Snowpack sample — Snodgrass Mountain, Crested Butte, Colorado (2/4/25, 12:06 PM MST)
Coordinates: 38.923, -106.968
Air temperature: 35 °F
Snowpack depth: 80 cm
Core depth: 10 cm
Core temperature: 32 °F
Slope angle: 14°, slope face: 78°
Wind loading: low
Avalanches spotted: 0
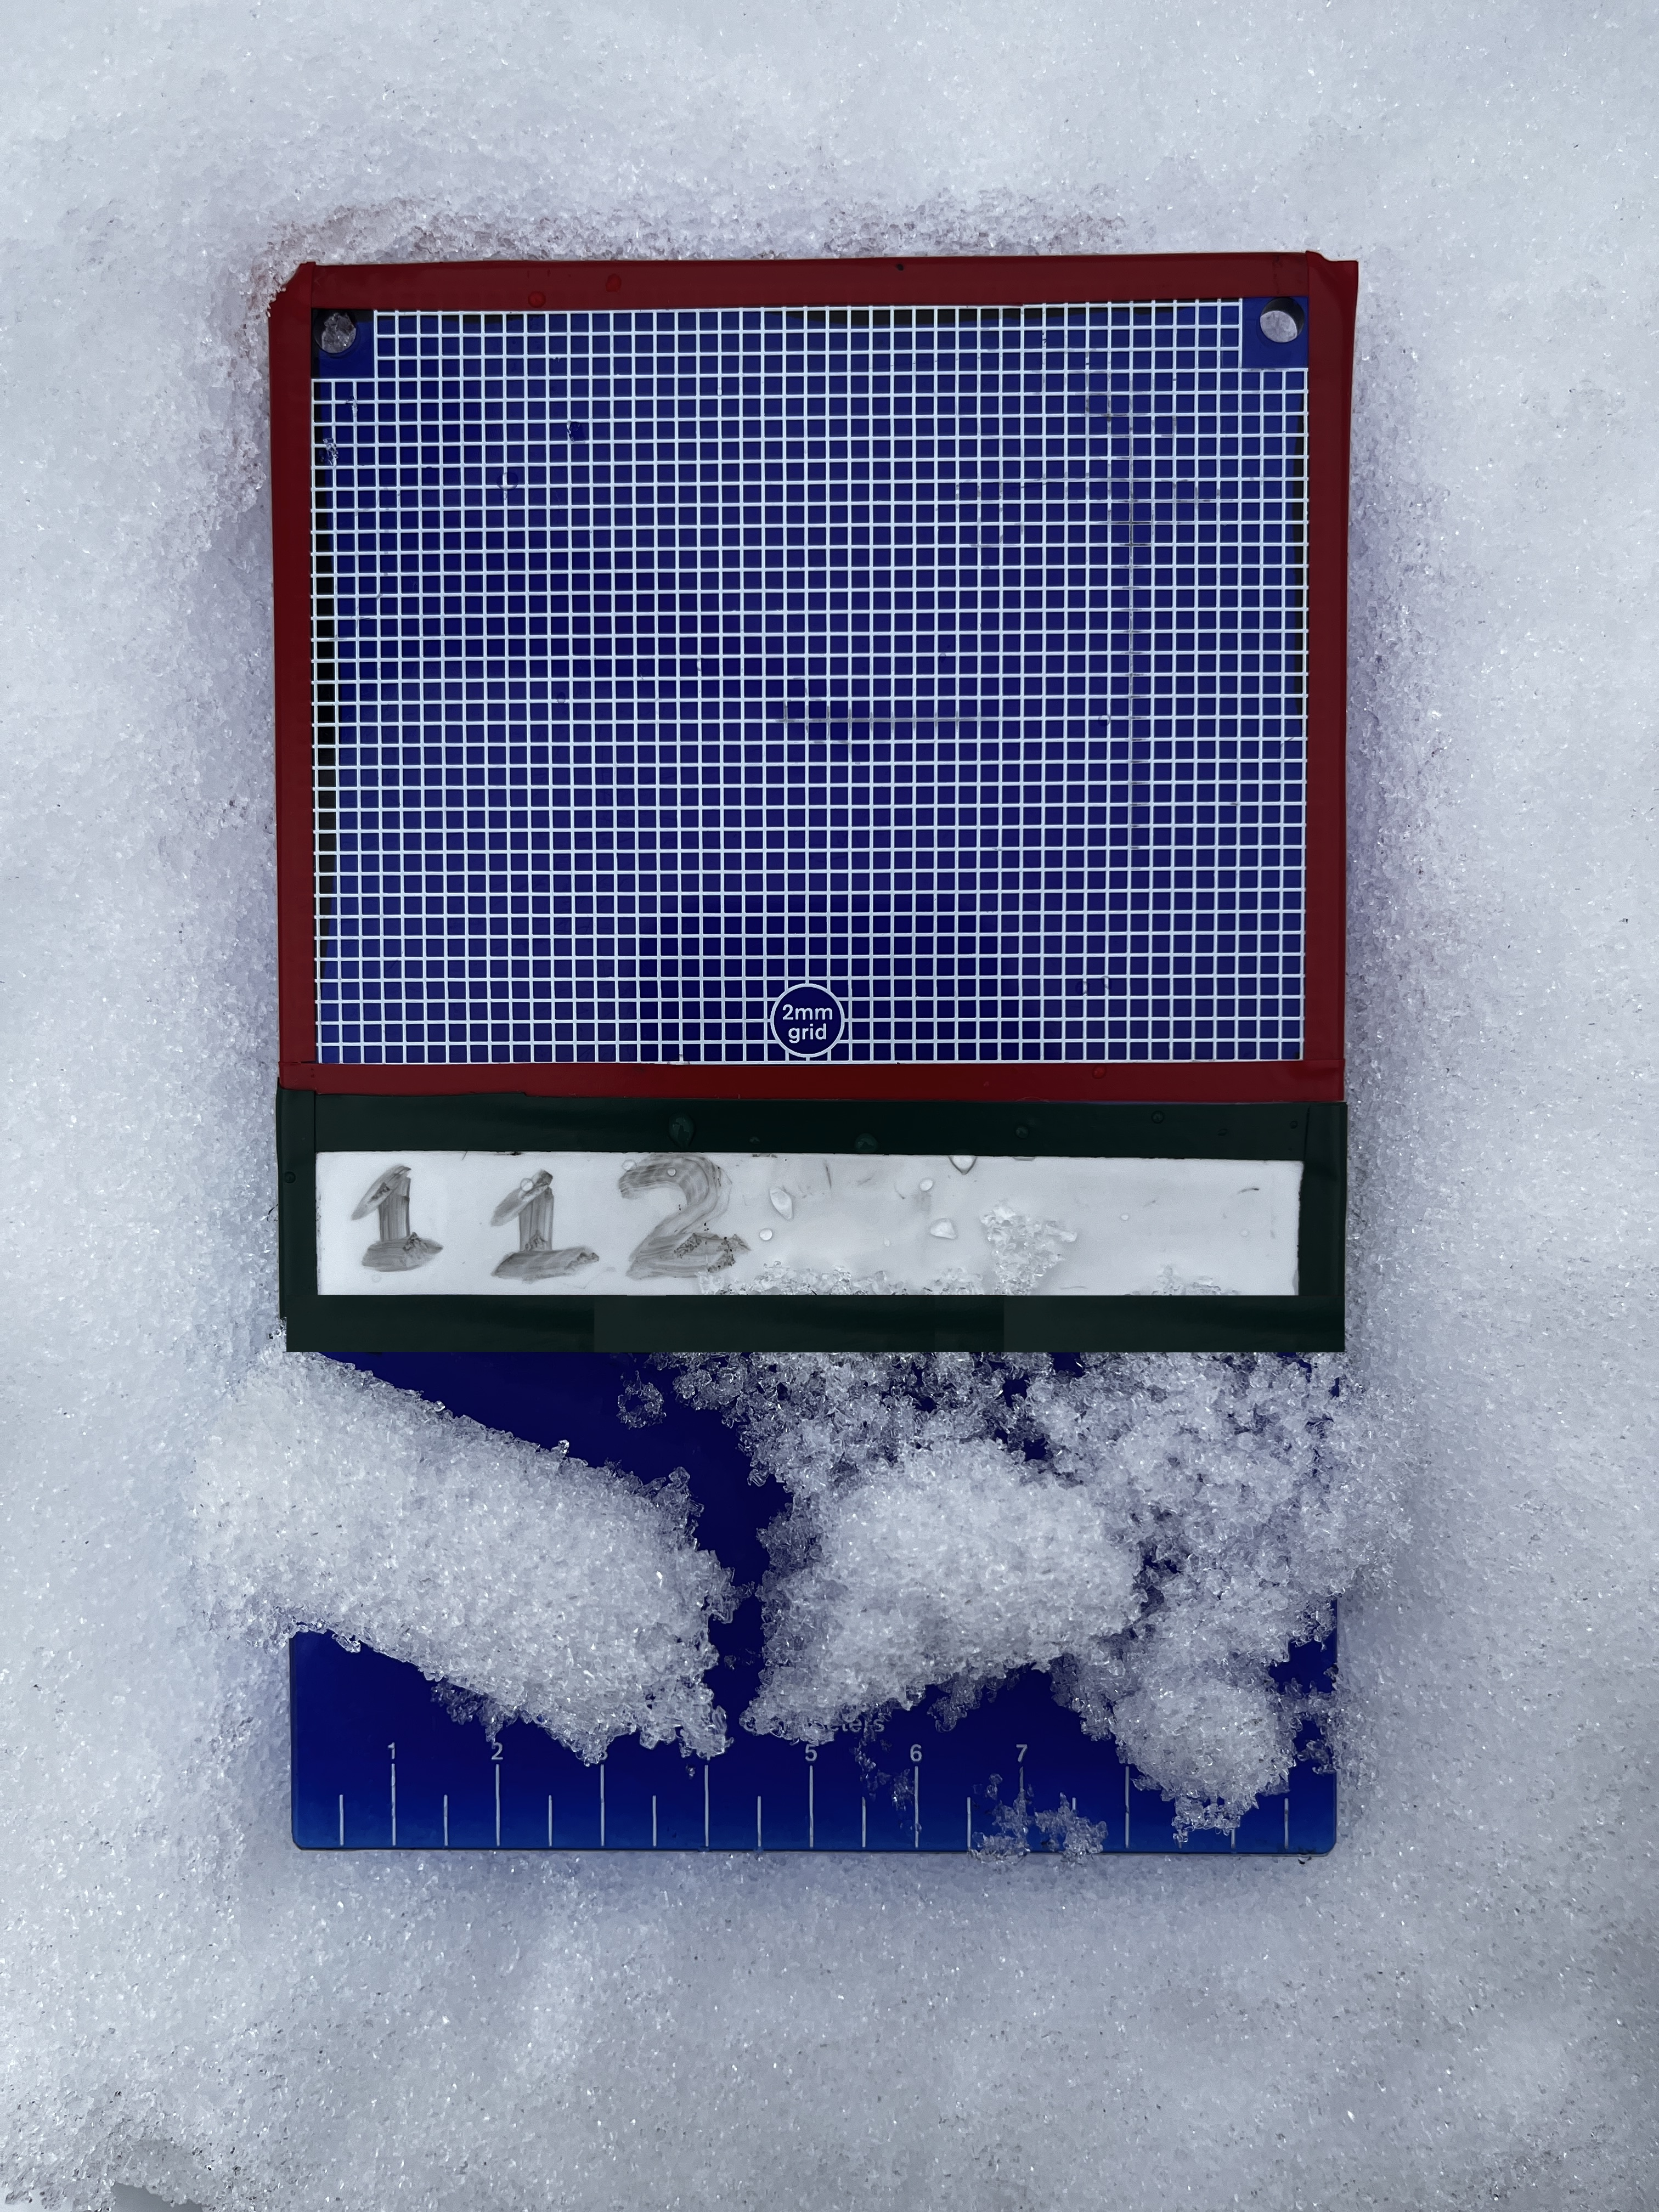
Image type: crystal_card
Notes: No avalanches nearby, unusually warm weather for the last month reported by residents, Collected 25 yards from treeline